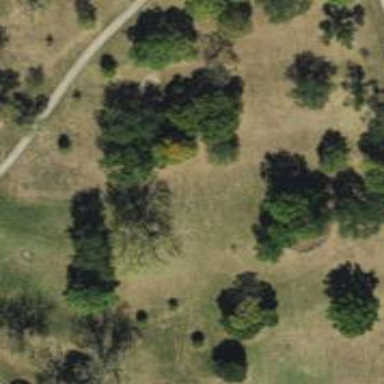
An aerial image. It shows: Disc golf hole.